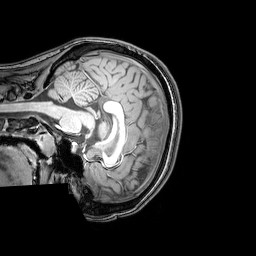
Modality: T1w
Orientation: sagittal
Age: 20
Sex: female
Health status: healthy
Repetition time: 0.081 s
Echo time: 0.037 s